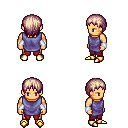
a pixel art fantasy rpg character, male body template, human, tanned skin, chain tabard jacket, red pants, white blonde plain hairstyle, white cloth bracers, gold boots, four views (front, back, left, right), 2x2 character sprite sheet, small pixel art, hard edges, no anti-aliasing